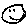
Label: smiley face